Aerial crown-view tile of a tropical tree (Barro Colorado Island, Panama), acquired 20250915:
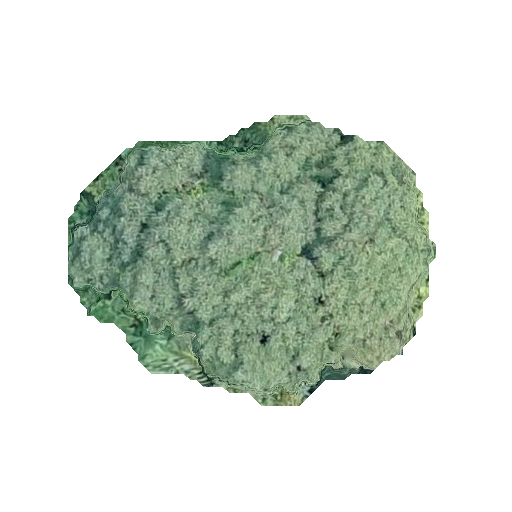
Species: Astronium graveolens
GBIF accepted scientific name: Astronium graveolens
Crown area: 113.858 m²